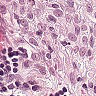
Metastatic tissue present: yes